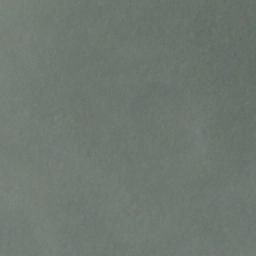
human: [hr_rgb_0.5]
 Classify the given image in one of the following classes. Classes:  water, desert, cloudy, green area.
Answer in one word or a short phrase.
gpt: cloudy